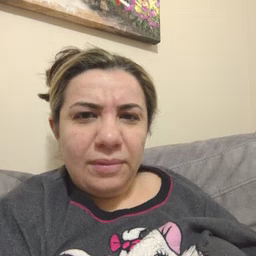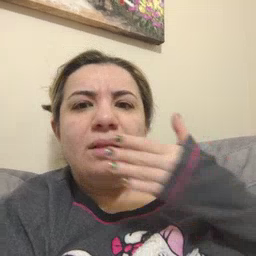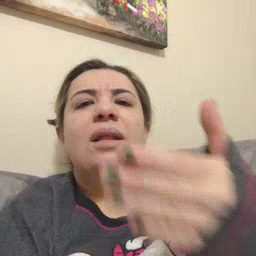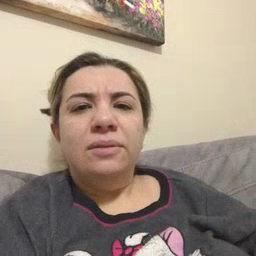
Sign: thankyou